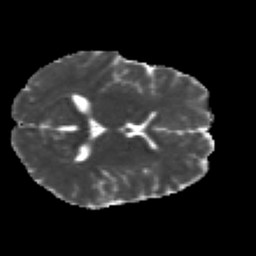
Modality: MD
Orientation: axial
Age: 26
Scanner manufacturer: siemens
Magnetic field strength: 3 T
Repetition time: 2.2 s
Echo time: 0.084 s